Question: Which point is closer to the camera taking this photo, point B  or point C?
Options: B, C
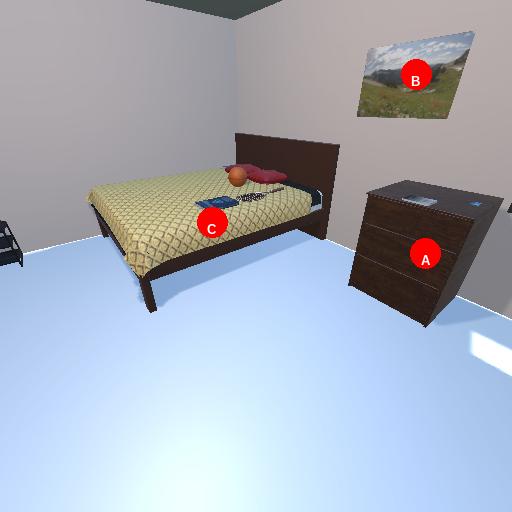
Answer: B